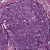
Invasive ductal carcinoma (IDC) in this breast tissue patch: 0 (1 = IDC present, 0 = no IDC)